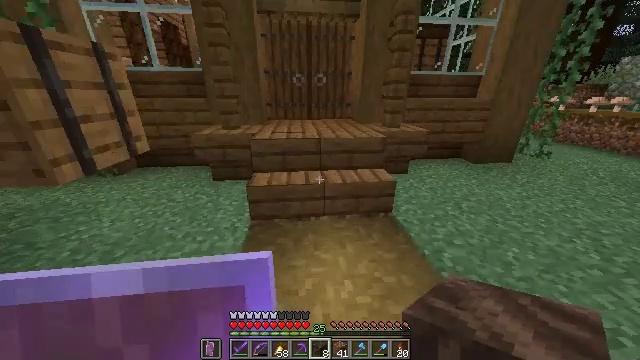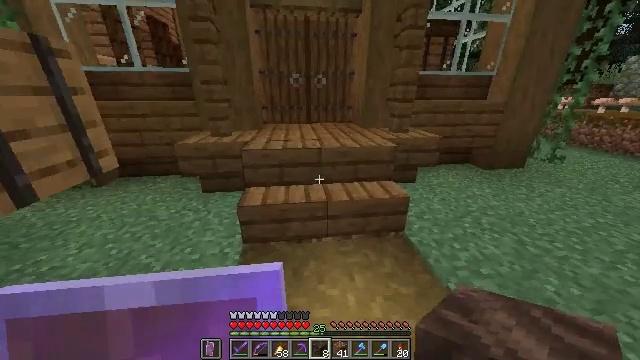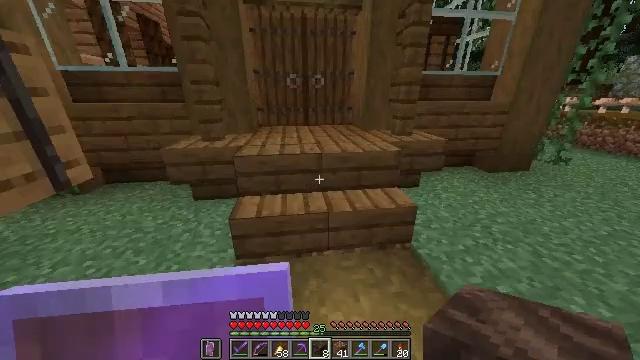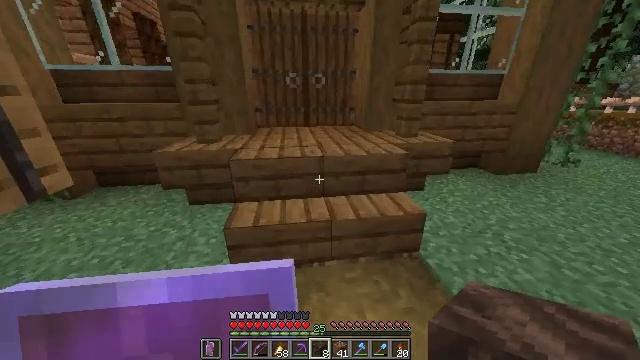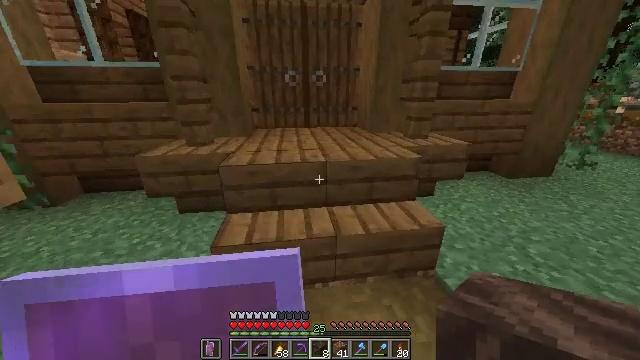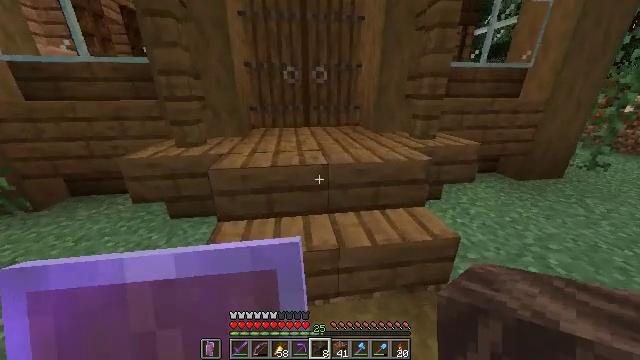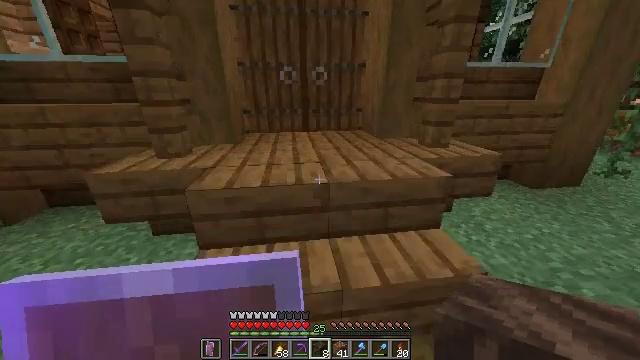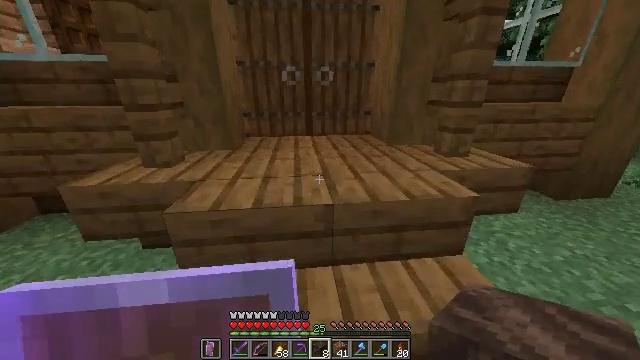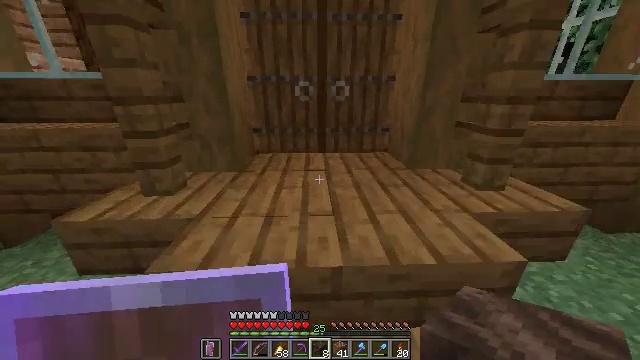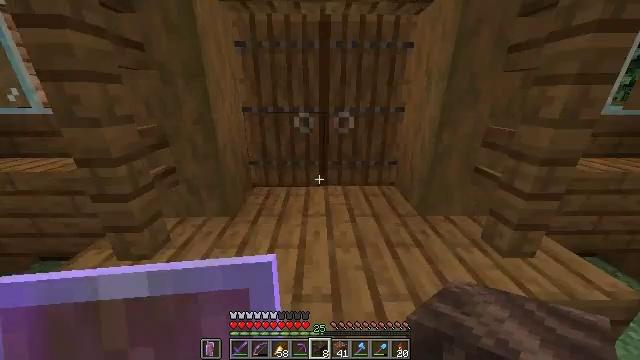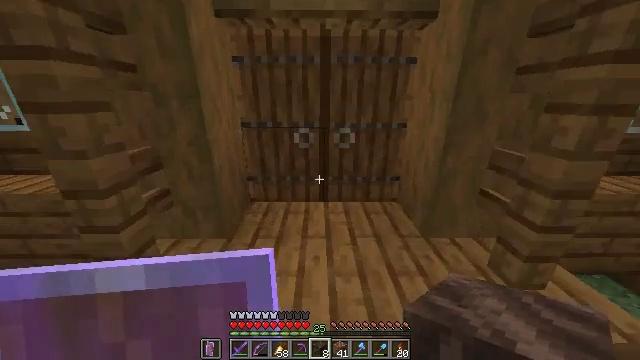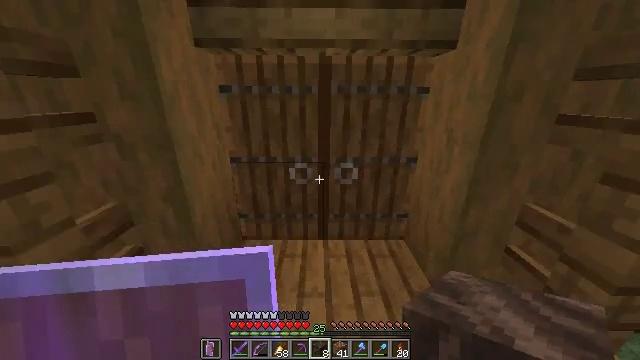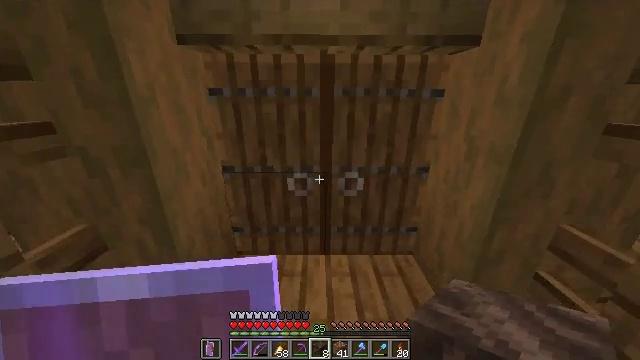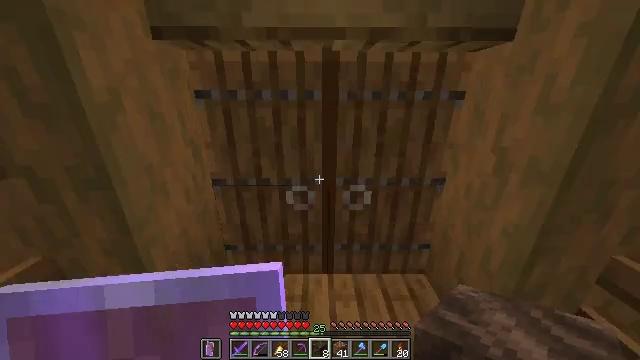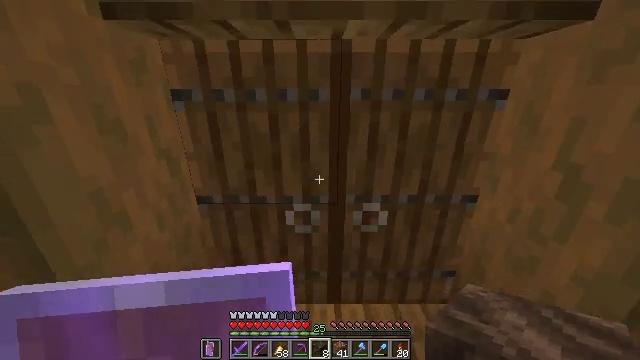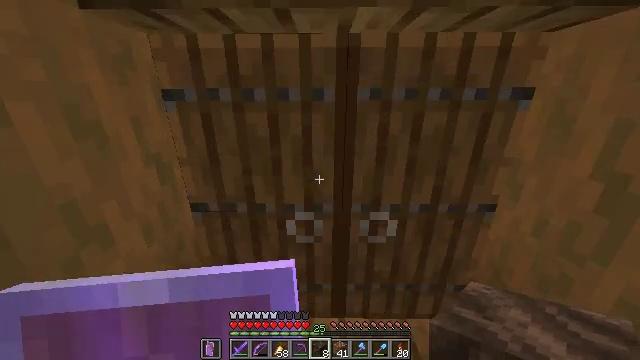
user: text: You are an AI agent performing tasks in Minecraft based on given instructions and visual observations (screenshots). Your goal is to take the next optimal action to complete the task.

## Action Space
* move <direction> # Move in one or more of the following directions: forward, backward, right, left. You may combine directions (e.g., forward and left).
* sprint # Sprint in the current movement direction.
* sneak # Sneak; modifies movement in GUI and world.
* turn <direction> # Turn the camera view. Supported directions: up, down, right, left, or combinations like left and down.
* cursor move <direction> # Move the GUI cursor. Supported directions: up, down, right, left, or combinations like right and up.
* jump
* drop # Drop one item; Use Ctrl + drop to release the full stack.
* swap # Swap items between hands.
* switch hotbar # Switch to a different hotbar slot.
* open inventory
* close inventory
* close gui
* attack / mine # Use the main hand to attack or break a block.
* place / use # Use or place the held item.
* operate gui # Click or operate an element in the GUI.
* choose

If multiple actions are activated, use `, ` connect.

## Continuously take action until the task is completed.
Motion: motion action
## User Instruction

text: Gather spruce leaves to collect foliage.
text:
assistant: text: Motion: move forward, sprint
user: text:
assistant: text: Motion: move forward, sprint
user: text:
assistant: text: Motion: move forward, sprint
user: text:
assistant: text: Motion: move forward, sprint
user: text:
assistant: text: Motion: move forward, sprint
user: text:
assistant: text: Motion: move forward, sprint
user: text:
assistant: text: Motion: move forward, sprint, turn left
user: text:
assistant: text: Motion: move forward, sprint, turn left
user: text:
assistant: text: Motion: move forward, sprint, turn left
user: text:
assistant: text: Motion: move forward, sprint
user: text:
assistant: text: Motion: move forward, sprint
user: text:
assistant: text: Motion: move forward, sprint
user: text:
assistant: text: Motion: move forward, sprint
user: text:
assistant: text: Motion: move forward, sprint
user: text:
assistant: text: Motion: move forward, sprint
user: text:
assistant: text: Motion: move forward, sprint
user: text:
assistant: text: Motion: move forward, sprint
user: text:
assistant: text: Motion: move forward, sprint
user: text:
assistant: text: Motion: move forward, sprint
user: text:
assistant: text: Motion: move forward, sprint, use / place
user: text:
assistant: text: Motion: move forward, sprint, use / place
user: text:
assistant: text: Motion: move forward, sprint
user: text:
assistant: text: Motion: move forward, sprint
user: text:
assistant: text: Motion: move forward, sprint
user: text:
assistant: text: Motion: move forward, sprint
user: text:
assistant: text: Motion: move forward, sprint
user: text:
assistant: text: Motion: move forward, sprint
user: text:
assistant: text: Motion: move forward, sprint
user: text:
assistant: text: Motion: move forward
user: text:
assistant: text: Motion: no_op